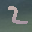
Label: 2